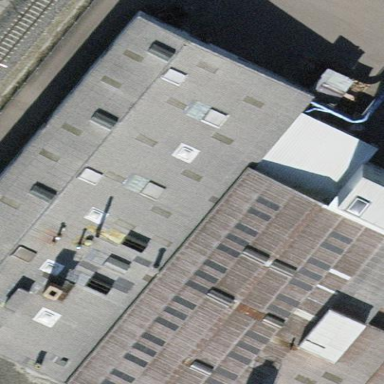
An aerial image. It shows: Industrial building.